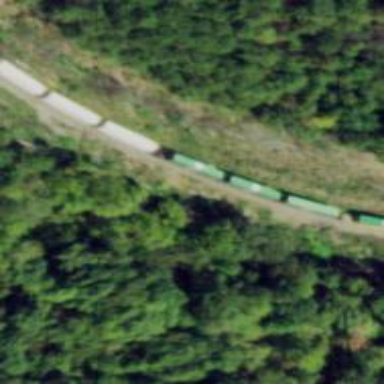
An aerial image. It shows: Railway track.